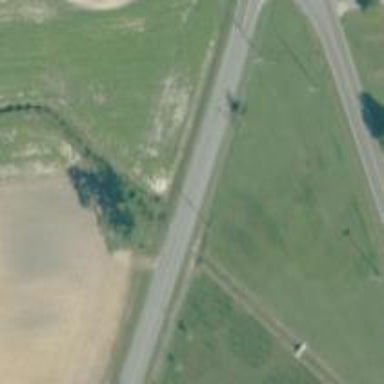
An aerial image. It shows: Culvert tunnel.